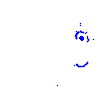
Particle: electron